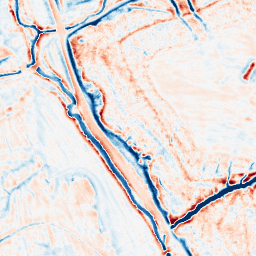
Category: edge_preserving
Decomposition family: bilateral
Decomposition parameters: d: 15
sigma_color: 50
sigma_space: 75
Upsampling method: cubic_catmull_rom
Upsampling parameters: scale: 2
Upsampling scale: 2